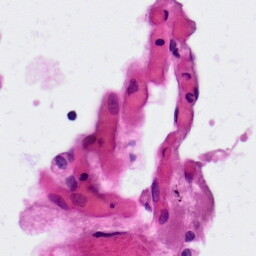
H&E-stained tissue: Lung